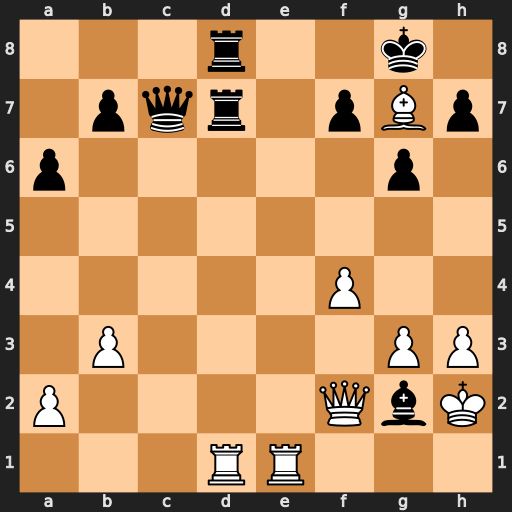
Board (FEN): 3r2k1/1pqr1pBp/p5p1/8/5P2/1P4PP/P4QbK/3RR3
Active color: w
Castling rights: -
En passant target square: -
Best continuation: Be5 Qc6 Rxd7 Rxd7 Qxg2